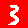
Digit: 3